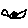
Label: bird